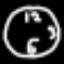
Label: clock